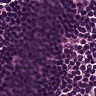
Metastatic tissue present: no